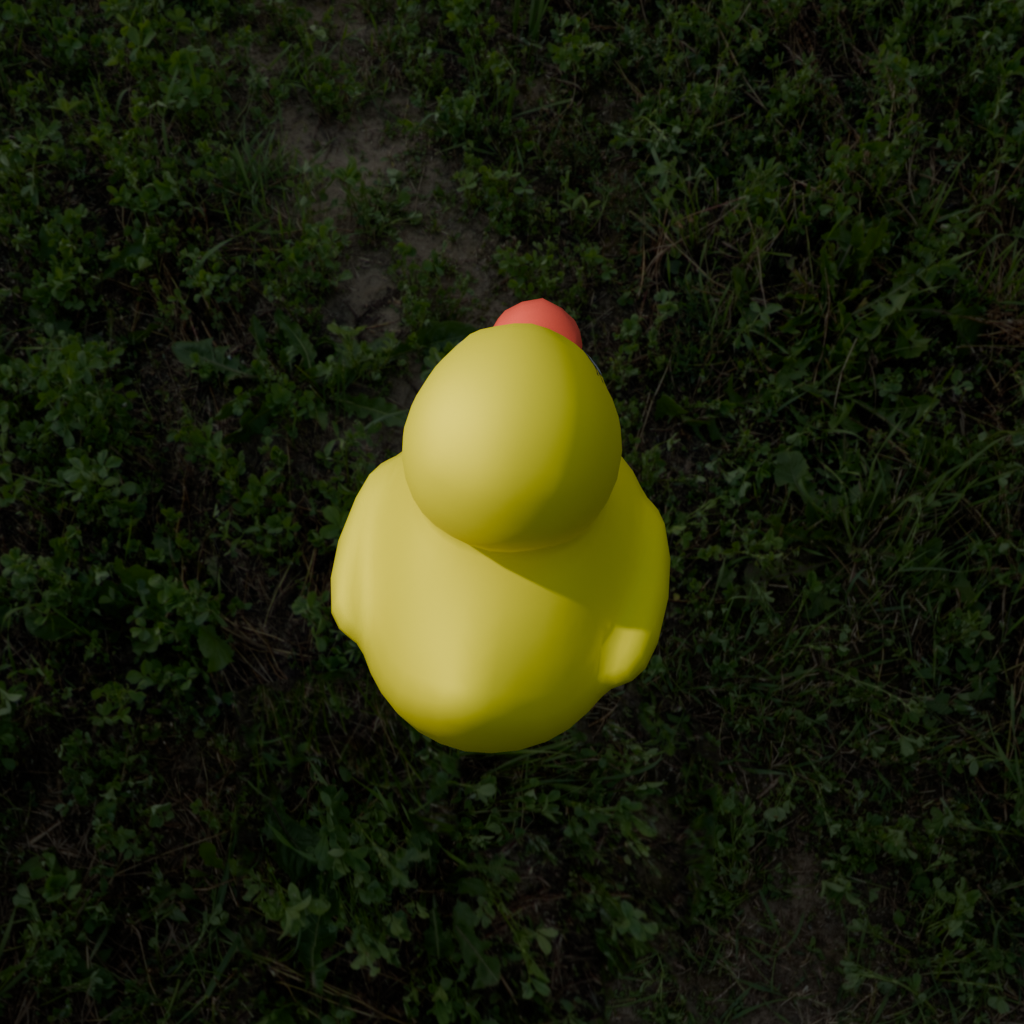
an image of a yellow rubber duck seen from <back_top> in a green field under a cloudy sky at sunset.